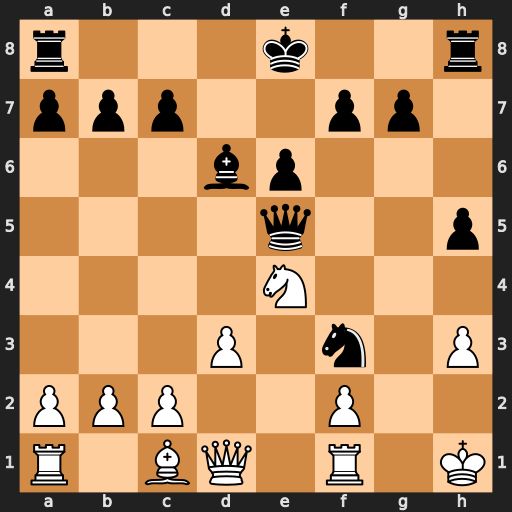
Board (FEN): r3k2r/ppp2pp1/3bp3/4q2p/4N3/3P1n1P/PPP2P2/R1BQ1R1K
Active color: w
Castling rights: kq
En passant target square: -
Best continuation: Nxd6+ Qxd6 Qxf3